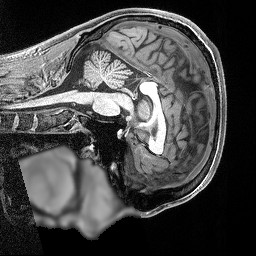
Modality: T1w
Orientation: sagittal
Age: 27
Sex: male
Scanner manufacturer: siemens
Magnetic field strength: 3 T
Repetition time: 2.5 s
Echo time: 0.0029 s